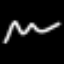
Label: squiggle